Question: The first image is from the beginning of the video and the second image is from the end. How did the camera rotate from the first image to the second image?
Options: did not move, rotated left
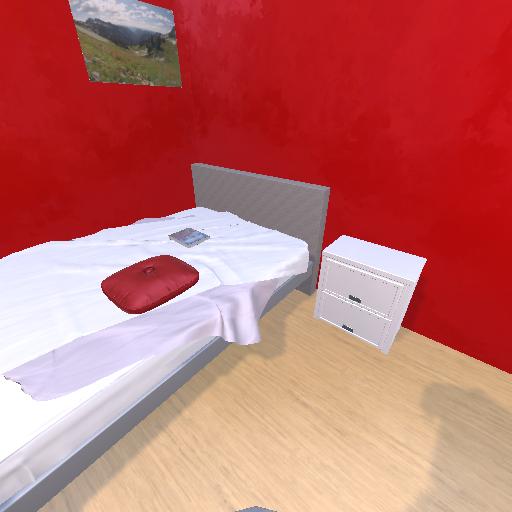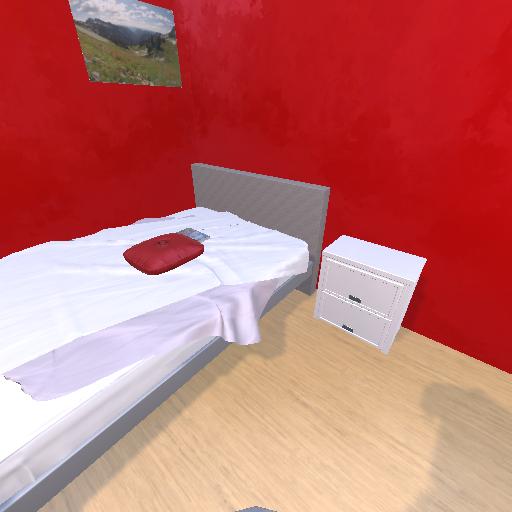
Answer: did not move